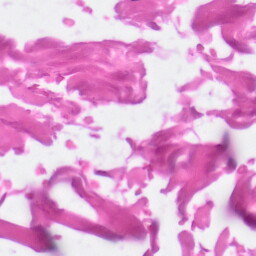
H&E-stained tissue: Skin